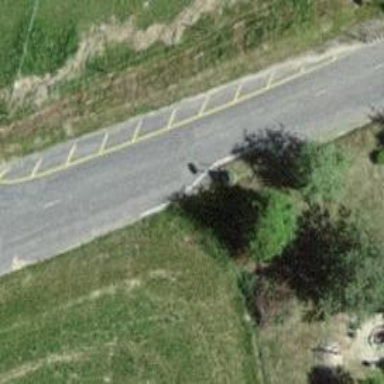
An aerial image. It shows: Traffic calming feature called choker.